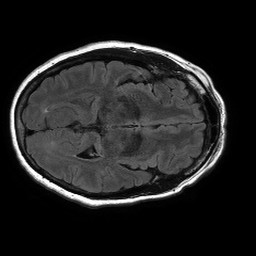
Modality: FLAIR
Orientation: axial
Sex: female
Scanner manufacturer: philips
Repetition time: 11 s
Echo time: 0.125 s